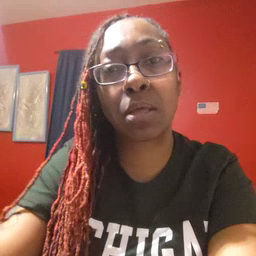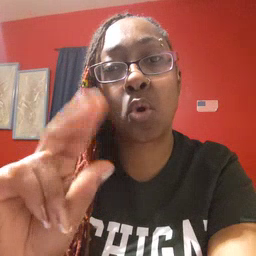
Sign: no